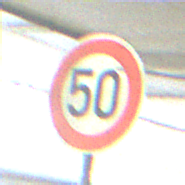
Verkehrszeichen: Geschwindigkeit50
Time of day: NotSpecified
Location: Indoor (Special)
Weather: NotSpecified
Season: NotSpecified
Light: Artificial